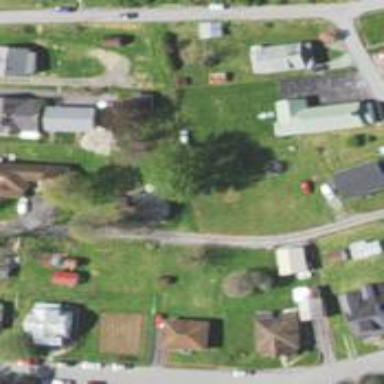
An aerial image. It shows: Alley classified as service road.